Question: This question refers to the Google-sponsored <URL>, if you are interested.
My question is specific to one aspect of : <URL>.
## The problem
Given a grid of discrete coordinates [like a chessboard] and given that each player has a number of ants that at each turn can either:
1. stay still
2. move east / north / west / south,
...an ant will be killed by an enemy ant if an enemy ant in range is surrounded by less (or the same) of its own enemies than the ant [equivalent to: "An ant will kill an enemy ant if an enemy in range is surrounded by more (or the same) enemies than its target"]
A visual example:

In this case the yellow ants are going to move west, and the orange ant, not being able to move away <URL>.
## The question
My question is substantially about complexity. I thought to this problem extensively, but I still . It seems to me that for finding the best possible set of moves for my ants, I should evaluate the outcome for every possible scenario, but since battles can be pretty crowded with ants, this would mean that computation time would grow exponentially ('5^n', with n being the number of ants involved).
Another limitation of this approach is that the solution being worked on doesn't improve its effectiveness to the time spent computing, .
in combination with linear algebra, (maybe calculating some "centres of gravity" for groups of ants?) but I could not pass the level of "intuition" on this...
So, my question really boils down to:
> How should this problem be approached to find [nearly] optimal solutions in a computation time of ~50-100 ms on a modern machine (this figure is derived by the official contest rules)?
If you are interested by the problem and need some inspiration, I highly recommend to watch some of the available <URL>.
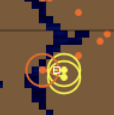
Answer: I'm selecting this answer as accepted as the winner of the contest published a post-mortem analysis of his code, and indeed he followed the approach suggested by the author of this answer. You can read the winner's blog entry <URL>.
---
For these kind of problems, <URL> [simple explanation for minmax and alpa beta prunning is at the end, but for more details, the wikipedia page should also be read].
In order to overcome the problem you have mentioned about extremely large number of possible moves, a common improvement is doing the minmax algorithm iteratively. At first you explore all nodes until depth 1, and find the best solution. If you still have some time: explore all nodes until depth 2, and now chose a new more informed best solution, and so on...
When out of time: gives the best solution you could find, at the last level you explored.
To further improve your solution, you might want to reorder the nodes you develop: for iteration i, sort the nodes in iteration (i-1) [by their heuristical value for each vertex] and explore each possibility according the order. The idea behind it is that you are more likely to prun more vertices, if you first investigate the "best" solutions.
The problem here remains finding a good heuristical function, which evaluates "how good a state is"
(*)The MinMax algorithm is simple: You explore the game tree, and decide what will you do for each state, and what is your oponent is most likely to do for each action. This is done until depth 'k', where k is given to the algorithm.
The alpha beta prunning is an addition to minmax, which tells you "which nodes should not be explored anymore, since any way I am not going to chose them, because I have a better solution"